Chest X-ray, AP view. Patient: 10 years old, sex F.
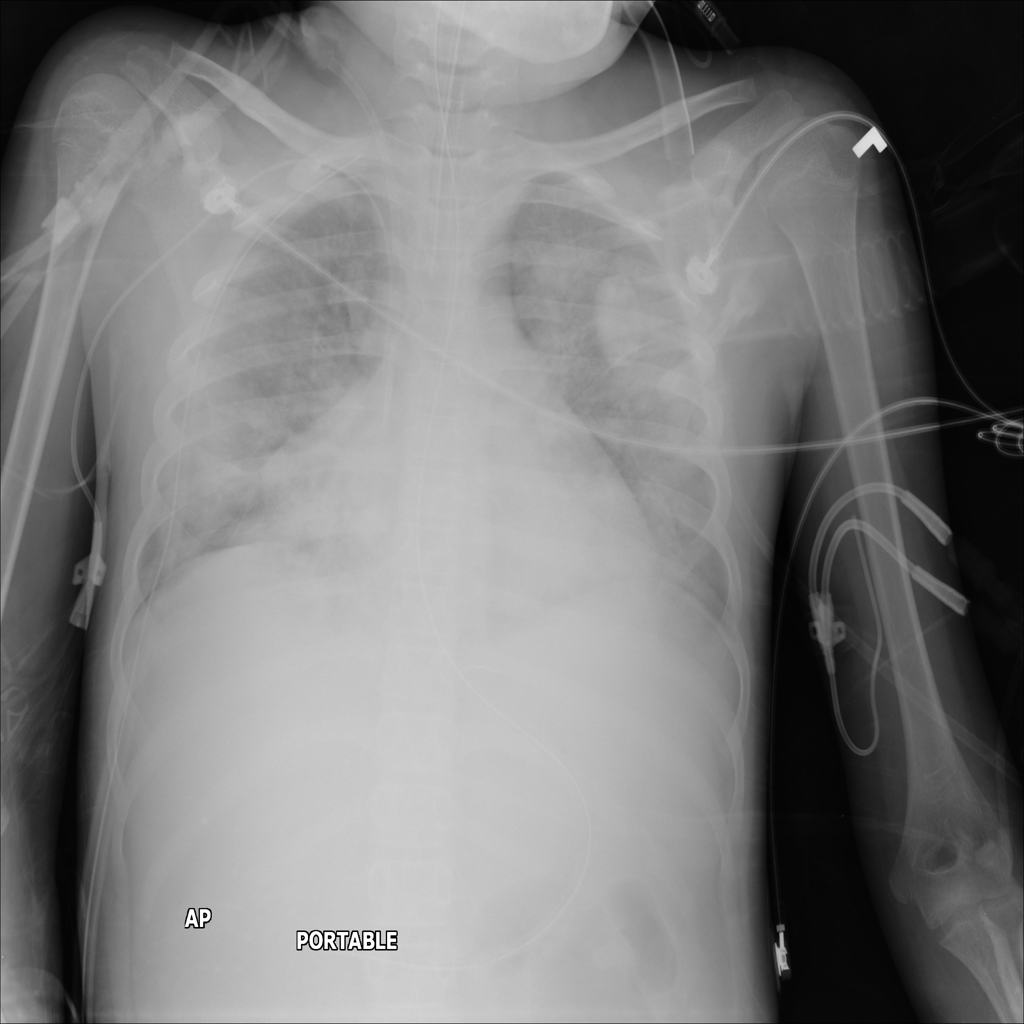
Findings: Infiltration